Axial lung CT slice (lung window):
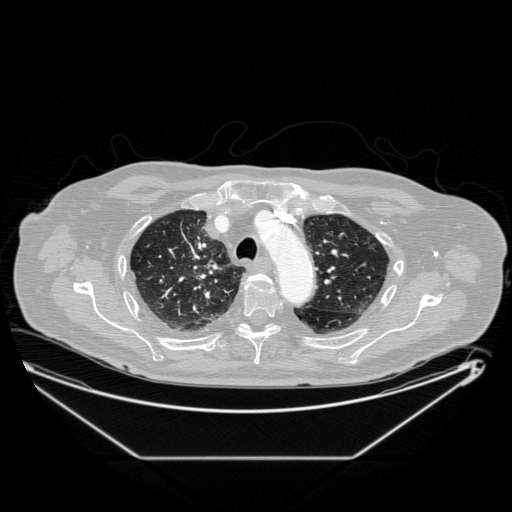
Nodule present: no